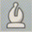
Piece: wB